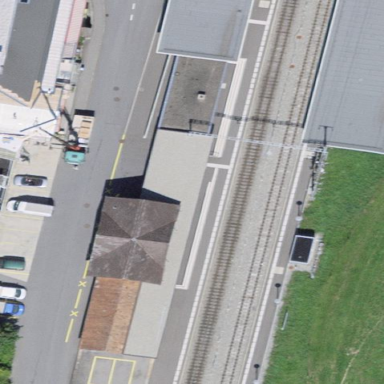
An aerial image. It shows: Platform for public transport with shelter. The surface is asphalt.